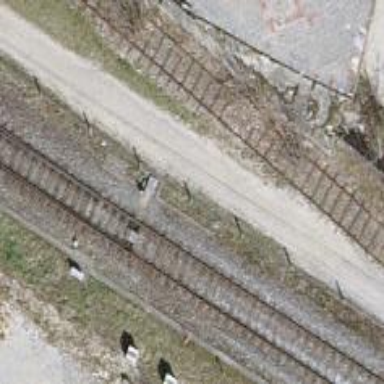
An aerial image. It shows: Railway switch.